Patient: sex M, age 62
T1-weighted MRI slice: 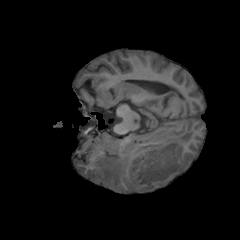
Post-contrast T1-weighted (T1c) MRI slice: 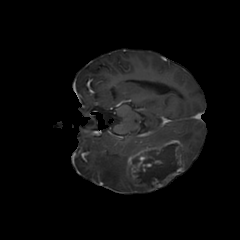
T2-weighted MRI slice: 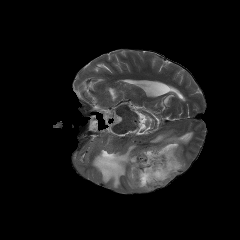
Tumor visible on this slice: yes
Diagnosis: Glioblastoma, IDH-wildtype
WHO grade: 4